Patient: sex M, age 69
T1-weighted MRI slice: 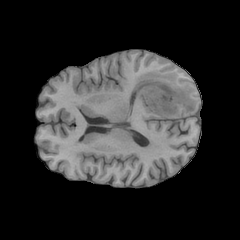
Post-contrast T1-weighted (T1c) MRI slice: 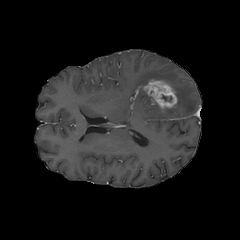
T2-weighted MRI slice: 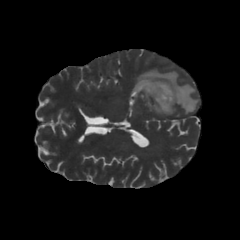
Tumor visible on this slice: yes
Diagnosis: Glioblastoma, IDH-wildtype
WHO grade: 4